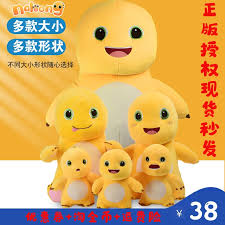
Label: nailong